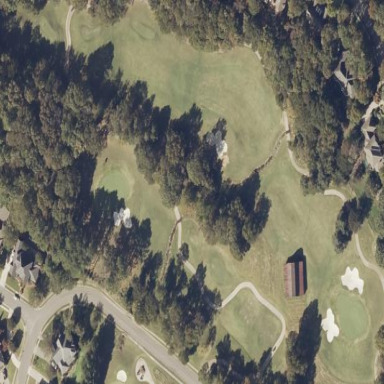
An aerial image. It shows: Golf rough area.